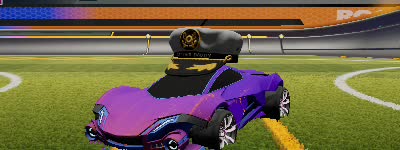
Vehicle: werewolf